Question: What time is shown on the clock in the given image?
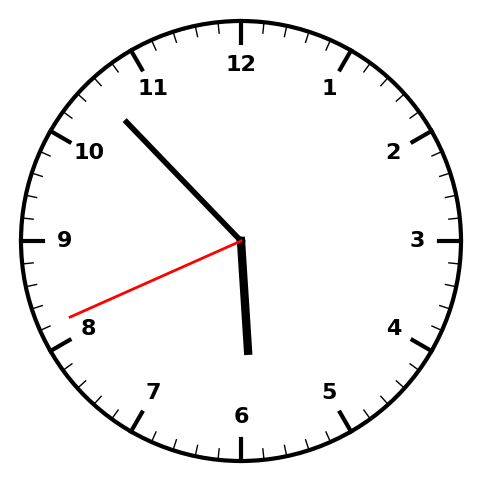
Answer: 05:52:41